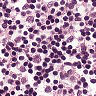
Metastatic tissue present: no